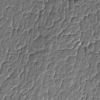
Label: not_dusty